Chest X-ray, PA view. Patient: 32 years old, sex M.
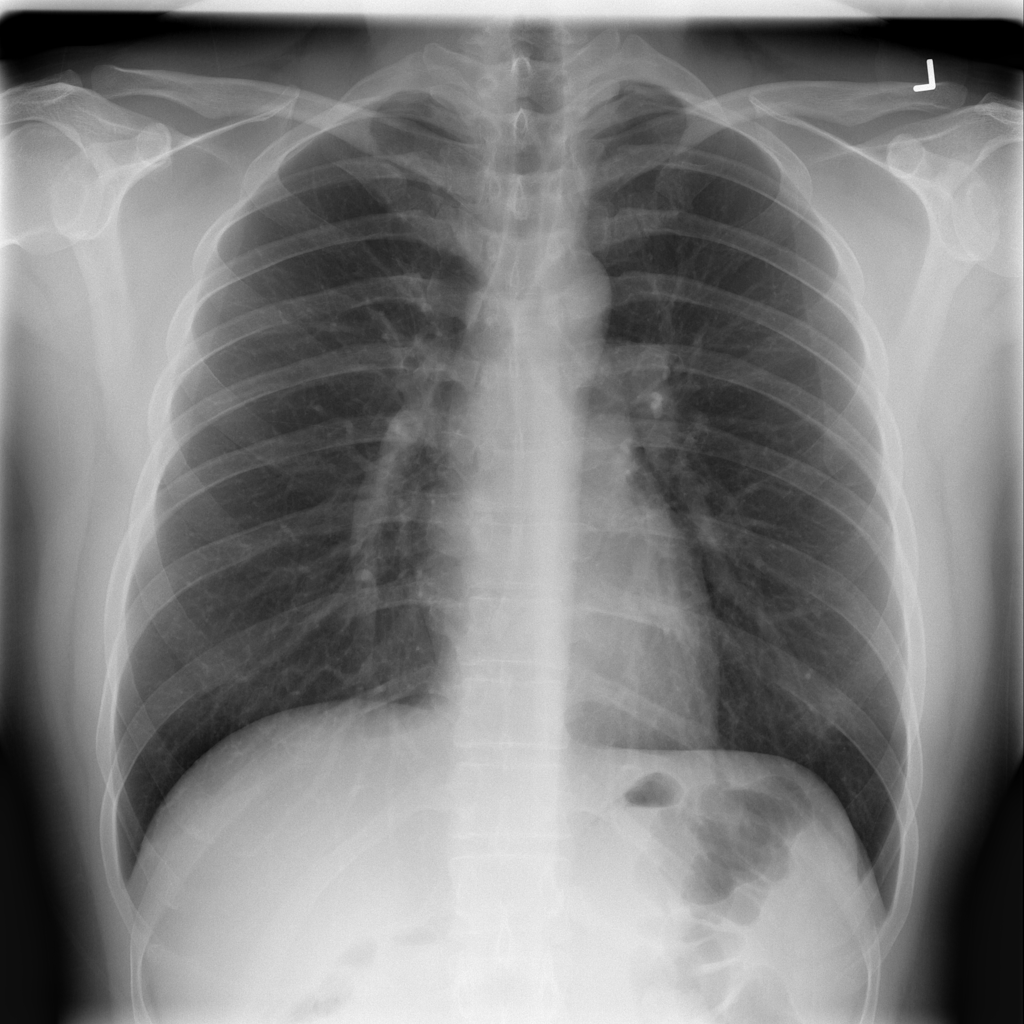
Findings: No Finding